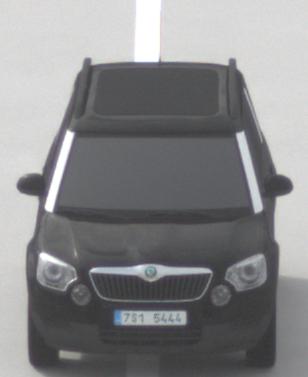
Make: Skoda
Model: Yeti 1.2 TSI
Detailed model: Yeti
Model produced from: 2009/11
Model produced until: 2011/10
Doors: 5
Color: black
Road condition: dry road
Daytime: morning or afternoon
Contrast: low contrast